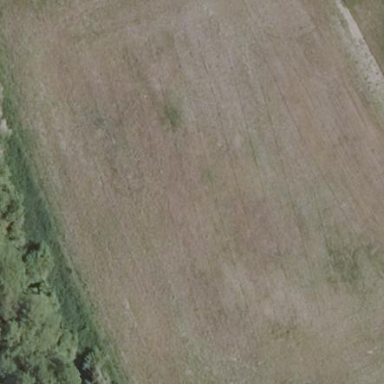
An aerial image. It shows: Area covered with grass.